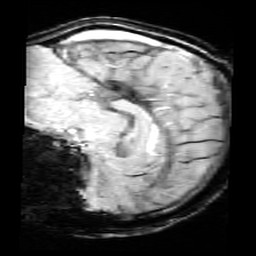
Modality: SWI
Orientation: sagittal
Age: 9
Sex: male
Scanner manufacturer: siemens
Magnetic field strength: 3 T
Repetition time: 0.027 s
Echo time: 0.02 s